Field crop: maize
Growth stage: 2
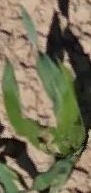
Species: maize